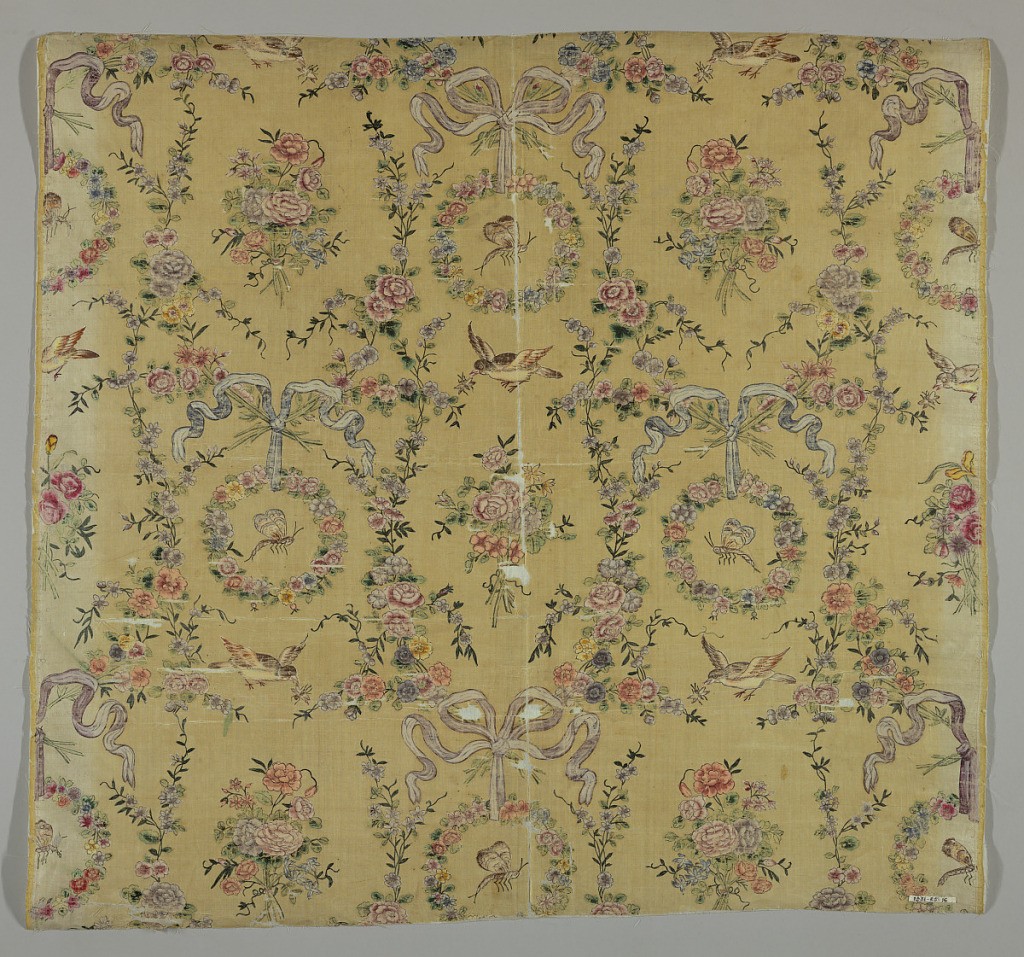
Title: Fragment
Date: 18th century
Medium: silk; tempera Technique: painted on plain weave
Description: Textile fragment. Cream-colored (originally white) silk with design painted in polychrome tempera. Design of vertical repeat of flower wreaths and garlands, held in place by ribbons, and with birds and insects scattered through the spaces.